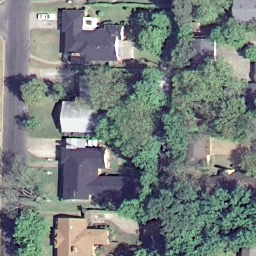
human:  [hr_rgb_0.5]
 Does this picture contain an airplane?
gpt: no

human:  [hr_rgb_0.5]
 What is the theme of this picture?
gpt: medium residential

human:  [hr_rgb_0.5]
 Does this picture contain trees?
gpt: yes

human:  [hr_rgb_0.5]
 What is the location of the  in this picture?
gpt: center and right